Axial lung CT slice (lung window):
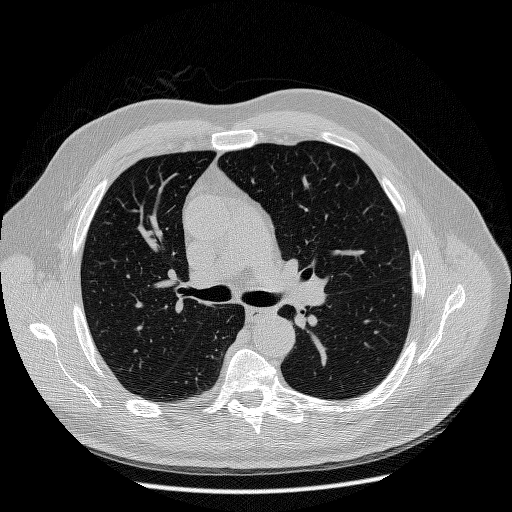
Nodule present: no